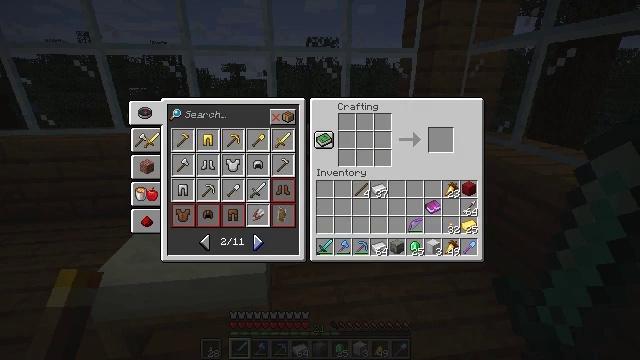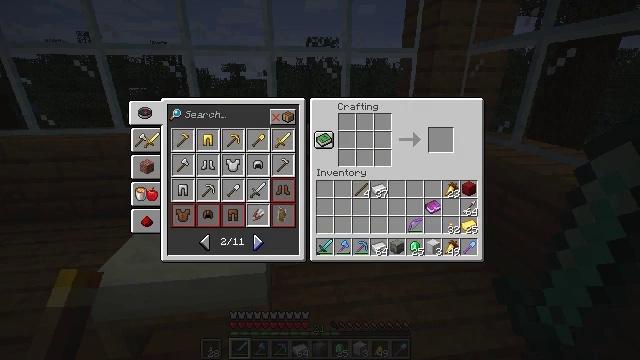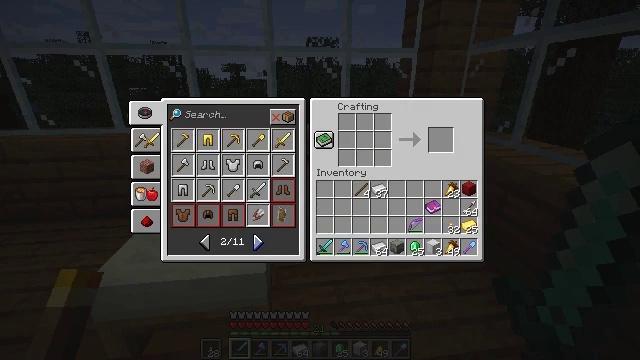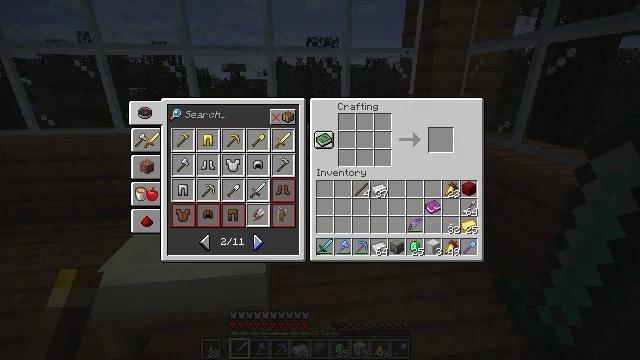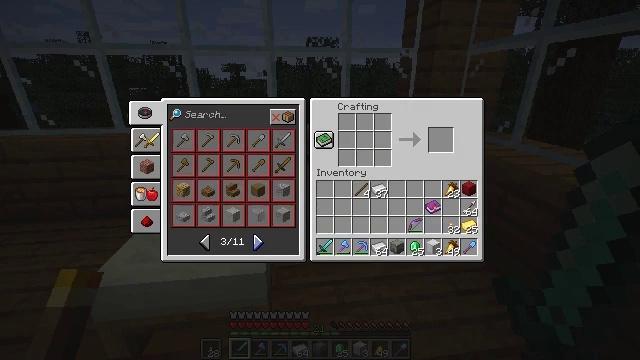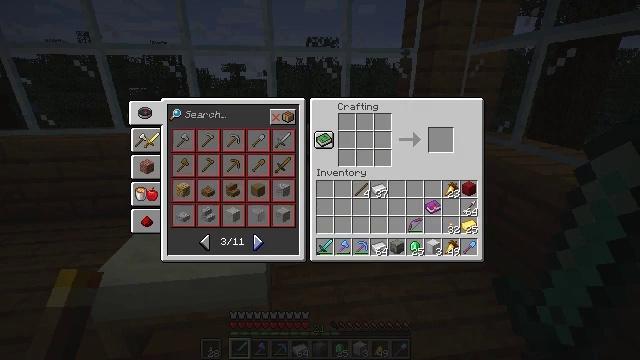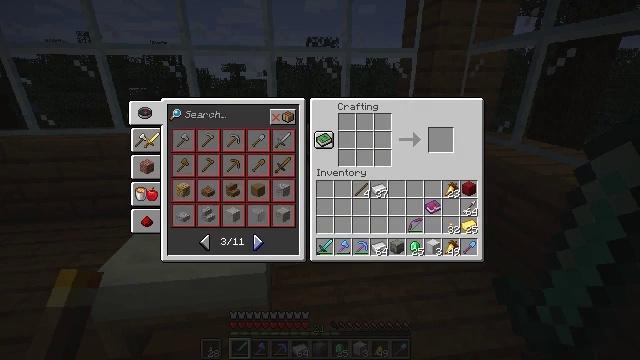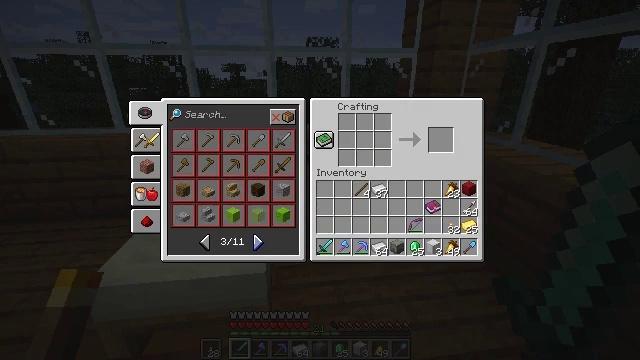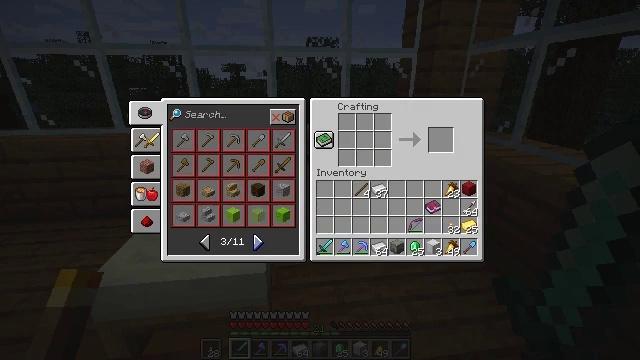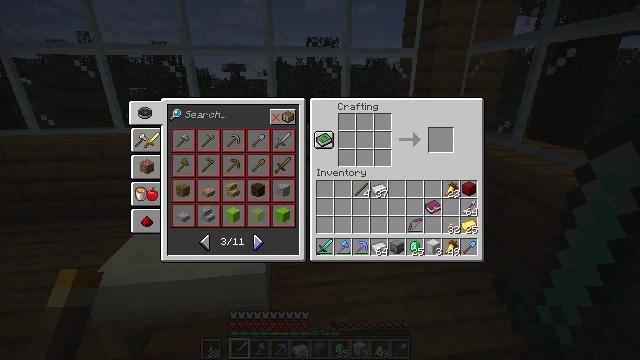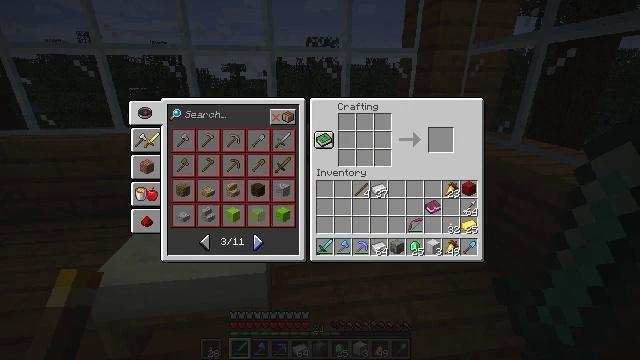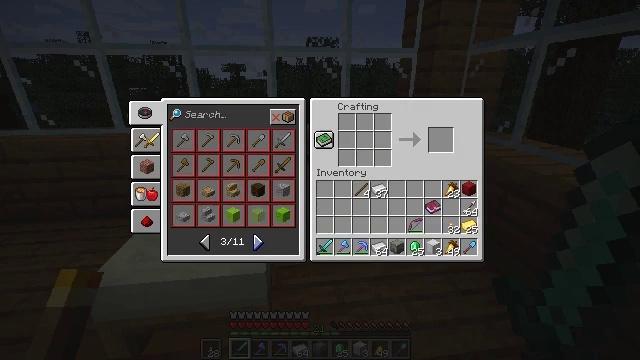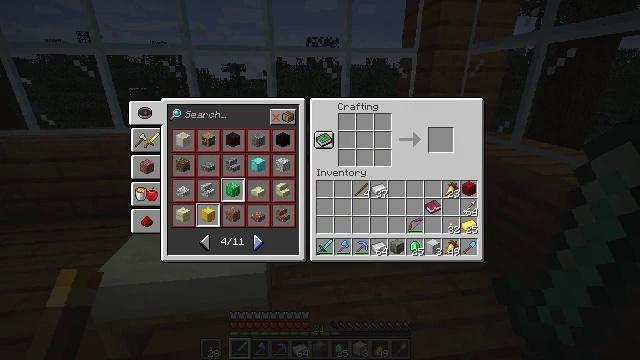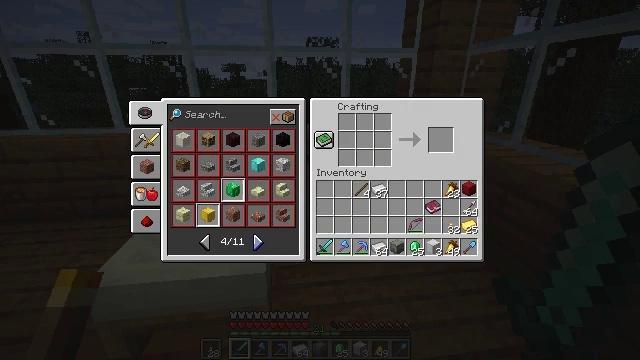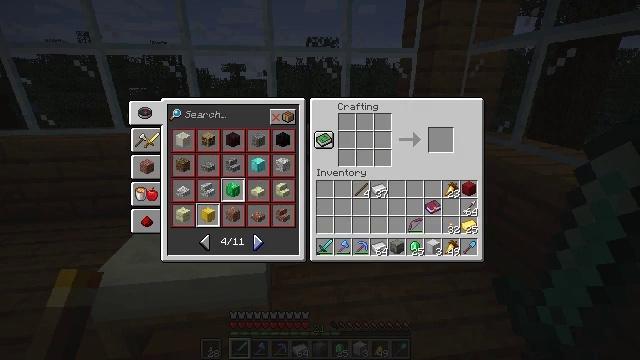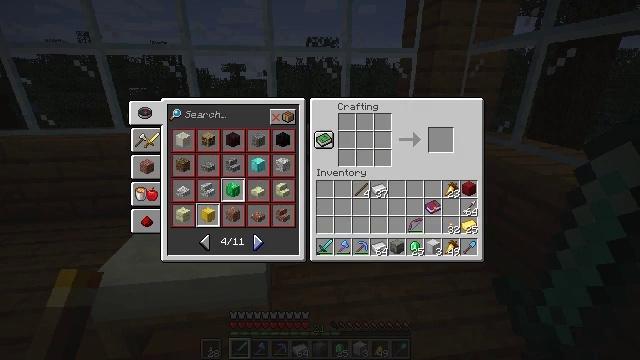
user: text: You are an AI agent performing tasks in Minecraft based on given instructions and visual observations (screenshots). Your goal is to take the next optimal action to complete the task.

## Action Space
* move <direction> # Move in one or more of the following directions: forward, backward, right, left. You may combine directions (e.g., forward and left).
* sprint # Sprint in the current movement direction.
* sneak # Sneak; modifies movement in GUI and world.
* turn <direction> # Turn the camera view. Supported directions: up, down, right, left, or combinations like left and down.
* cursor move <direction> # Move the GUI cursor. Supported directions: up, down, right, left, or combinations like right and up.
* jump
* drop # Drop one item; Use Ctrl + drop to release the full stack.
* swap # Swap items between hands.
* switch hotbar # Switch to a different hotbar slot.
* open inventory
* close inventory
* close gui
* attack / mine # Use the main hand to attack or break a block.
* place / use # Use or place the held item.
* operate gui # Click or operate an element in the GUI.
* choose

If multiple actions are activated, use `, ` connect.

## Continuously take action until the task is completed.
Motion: motion action
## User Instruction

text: Combine iron blocks and ingots to make an anvil.
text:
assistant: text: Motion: no_op
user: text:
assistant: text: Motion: no_op
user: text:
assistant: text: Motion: no_op
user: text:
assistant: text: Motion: operate gui
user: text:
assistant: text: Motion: operate gui
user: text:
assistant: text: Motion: operate gui
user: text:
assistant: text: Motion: no_op
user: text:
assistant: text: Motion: no_op
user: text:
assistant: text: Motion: no_op
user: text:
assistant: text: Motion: no_op
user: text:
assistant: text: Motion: no_op
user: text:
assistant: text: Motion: operate gui
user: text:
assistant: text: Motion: operate gui
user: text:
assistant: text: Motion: no_op
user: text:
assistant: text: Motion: no_op
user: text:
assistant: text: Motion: no_op
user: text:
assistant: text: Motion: no_op
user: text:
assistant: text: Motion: no_op
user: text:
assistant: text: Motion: no_op
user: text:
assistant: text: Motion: no_op
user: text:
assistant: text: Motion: no_op
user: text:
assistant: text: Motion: operate gui
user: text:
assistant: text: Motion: operate gui
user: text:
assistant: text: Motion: no_op
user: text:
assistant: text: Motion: no_op
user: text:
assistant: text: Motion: no_op
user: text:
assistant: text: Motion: no_op
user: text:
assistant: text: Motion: no_op
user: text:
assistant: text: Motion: no_op
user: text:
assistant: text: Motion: operate gui